Question: I want to rotate an image in frequency domain. Inspired in the answers in <URL>
'''
M = cv2.imread("lenna.png")
M=np.float32(M)
hanning=cv2.createHanningWindow((M.shape[1],M.shape[0]),cv2.CV_32F)
M=hanning*M
sM = fftshift(M)
rotation_center=(M.shape[1]/2,M.shape[0]/2)
rot_matrix=cv2.getRotationMatrix2D(rotation_center,angle,1.0)
FsM = fftshift(cv2.dft(sM,flags = cv2.DFT_COMPLEX_OUTPUT))
rFsM=cv2.warpAffine(FsM,rot_matrix,(FsM.shape[1],FsM.shape[0]),flags=cv2.INTER_LINEAR, borderMode=cv2.BORDER_CONSTANT)
IrFsM = ifftshift(cv2.idft(ifftshift(rFsM),flags=cv2.DFT_REAL_OUTPUT))
'''
This works fine with squared images. (Better results could be achieved by padding the image) <URL>
However, when only using a non-squared portion of the image, the rotation in frequency domain shows some kind of shearing effect.
Any idea on how to achieve this? Obivously I could pad the image to make it square, however the final purpose of all this is to rotate FFTs as fast as possible for an iterative image registration algorithm and this would slightly slow down the algorithm.
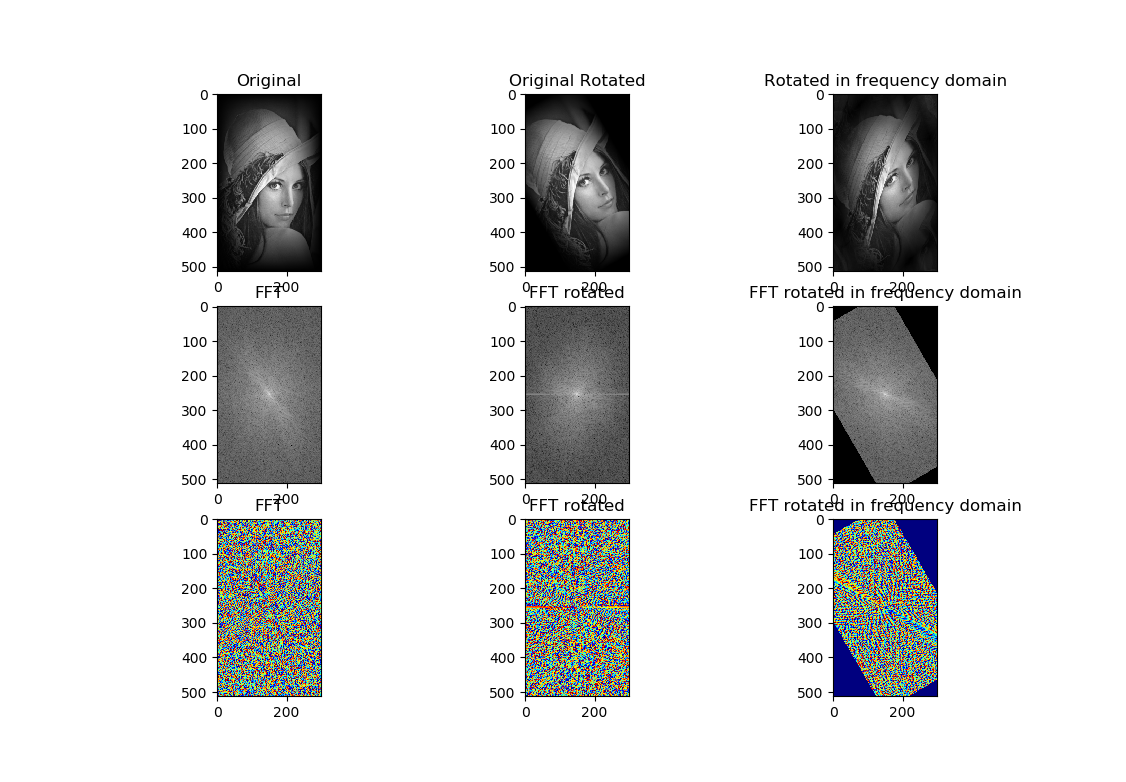
Answer: Following the suggestion of @CrisLuengo I found the affine transform needed to avoid padding the image. Obviously it will depend on the image size and the application but for my case avoidding the padding is very interesting.
The modified script looks now like:
'''
#rot_matrix=cv2.getRotationMatrix2D(rotation_center,angle,1.0)
kx=1.0
ky=1.0
if(M.shape[0]>M.shape[1]):
kx= float(M.shape[0]) / M.shape[1]
else:
ky=float(M.shape[1])/M.shape[0]
affine_transform = np.zeros([2, 3])
affine_transform[0, 0] = np.cos(angle)
affine_transform[0, 1] = np.sin(angle)*ky/kx
affine_transform[0, 2] = (1-np.cos(angle))*rotation_center[0]-ky/kx*np.sin(angle)*rotation_center[1]
affine_transform[1, 0] = -np.sin(angle)*kx/ky
affine_transform[1, 1] = np.cos(angle)
affine_transform[1, 2] = kx/ky*np.sin(angle)*rotation_center[0]+(1-np.cos(angle))*rotation_center[1]
FsM = fftshift(cv2.dft(sM,flags = cv2.DFT_COMPLEX_OUTPUT))
rFsM=cv2.warpAffine(FsM,affine_transform, (FsM.shape[1],FsM.shape[0]),flags=cv2.INTER_LINEAR, borderMode=cv2.BORDER_CONSTANT)
IrFsM = ifftshift(cv2.idft(ifftshift(rFsM),flags=cv2.DFT_REAL_OUTPUT))
'''
<URL>